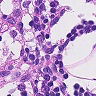
Metastatic tissue present: no